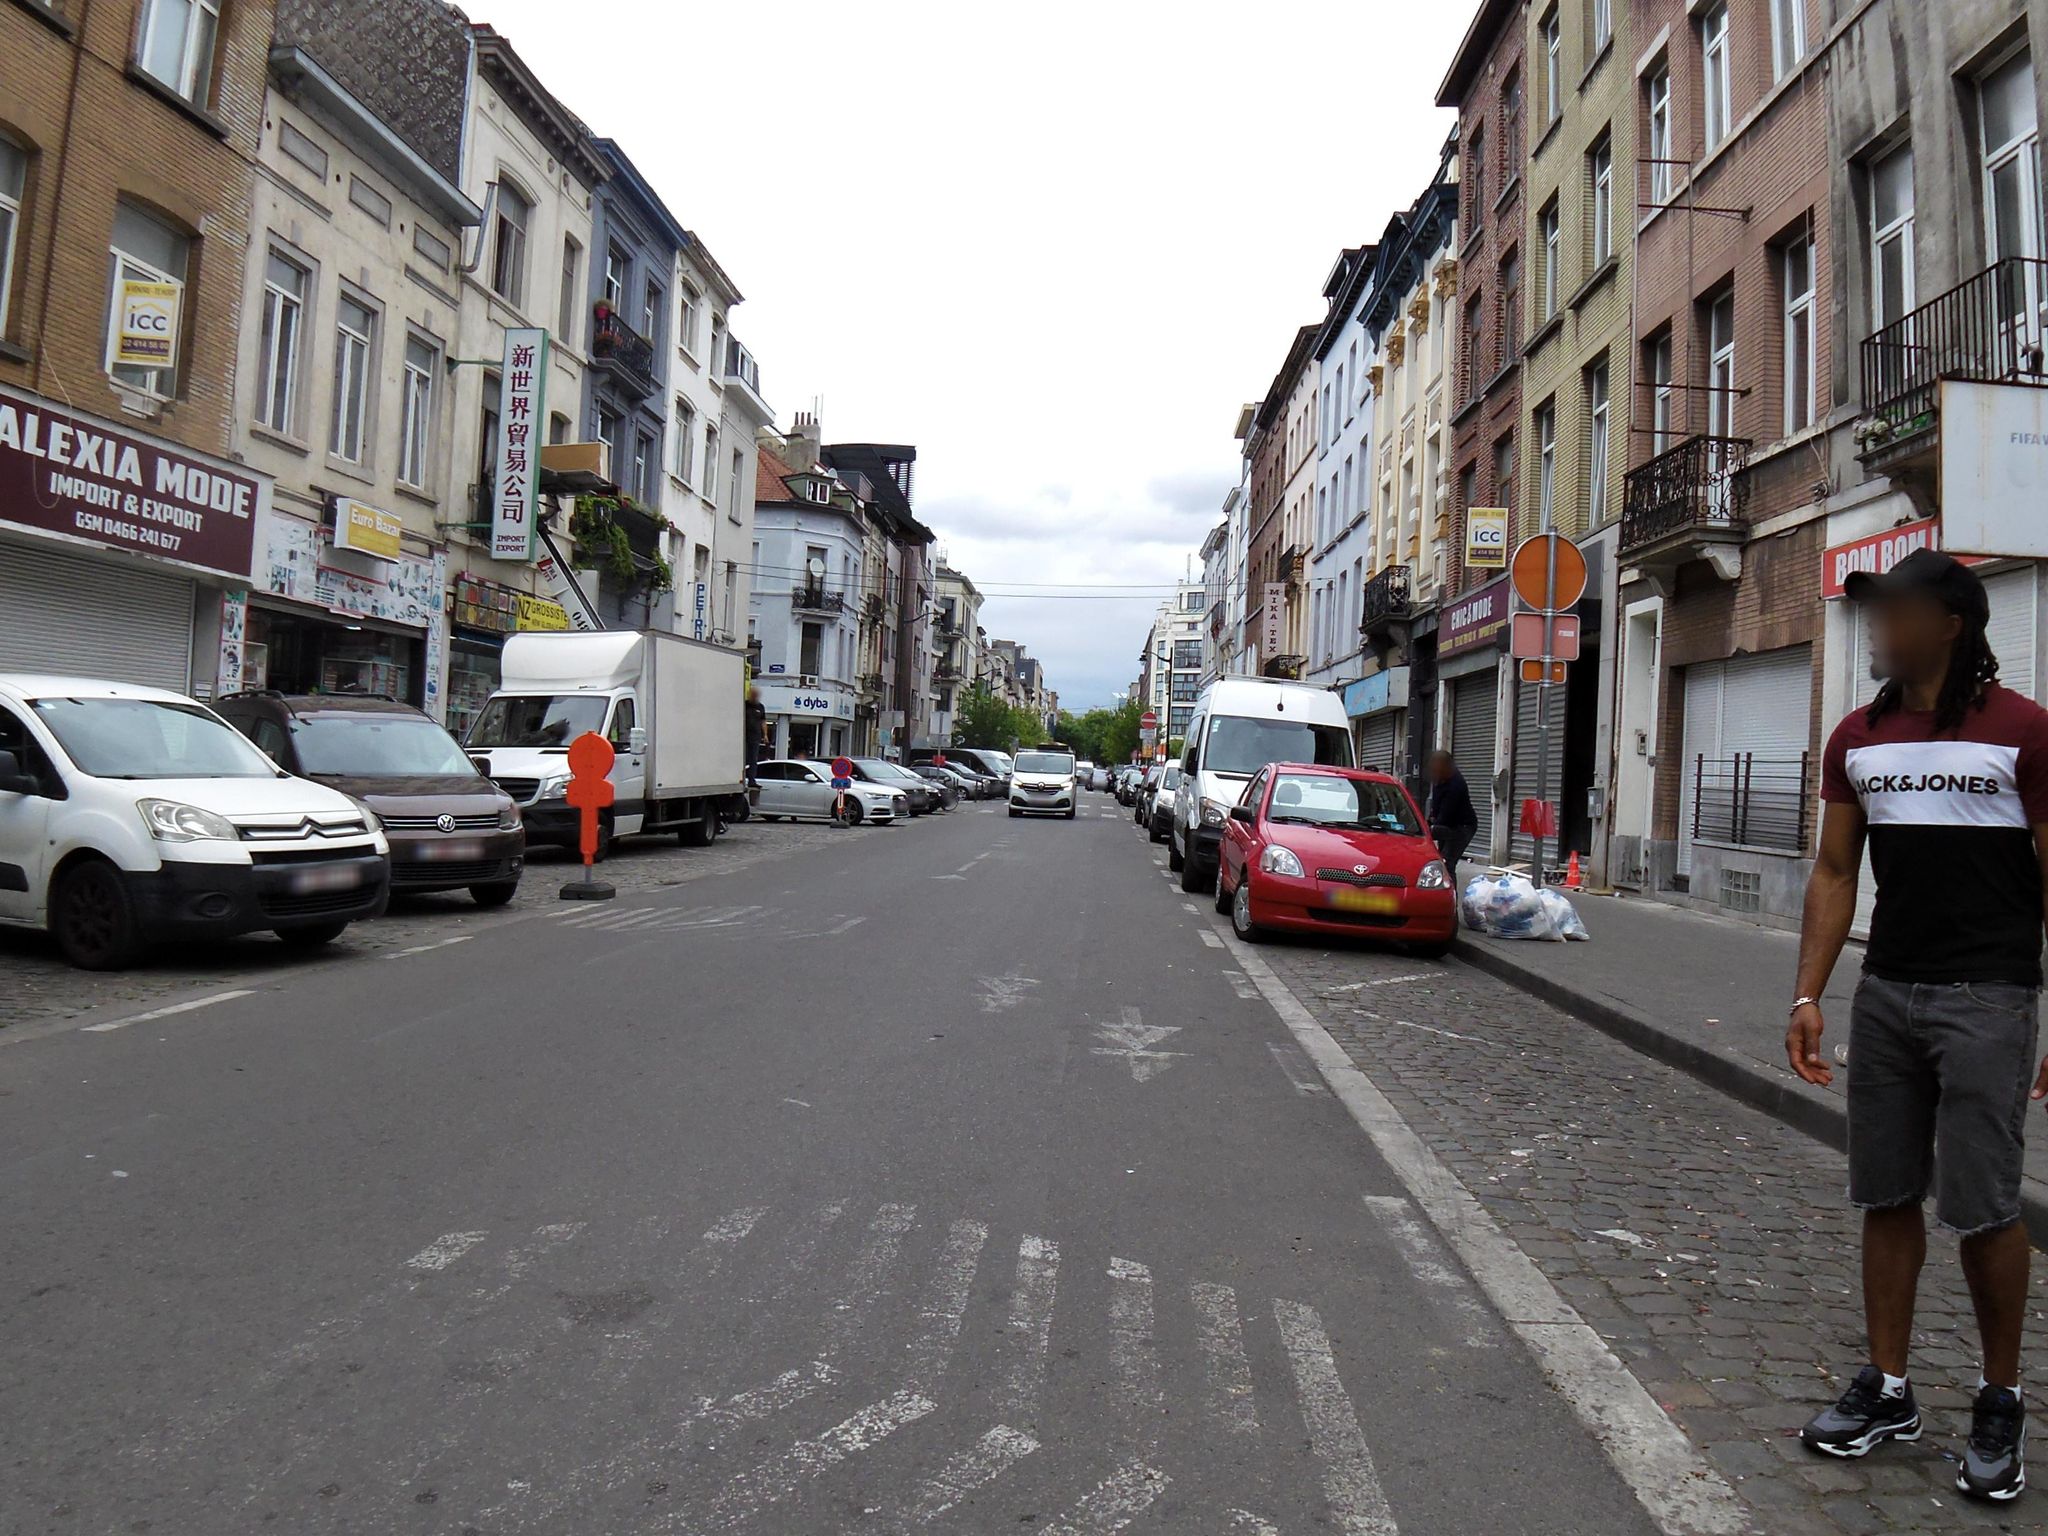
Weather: cloudy
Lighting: day
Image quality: good
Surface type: walking surface
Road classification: living_street
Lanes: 1
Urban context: urban centre
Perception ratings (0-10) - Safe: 4.73, Lively: 7.5, Beautiful: 7.78, Boring: 0.67, Depressing: 4.9, Wealthy: 3.72